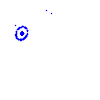
Particle: kaon